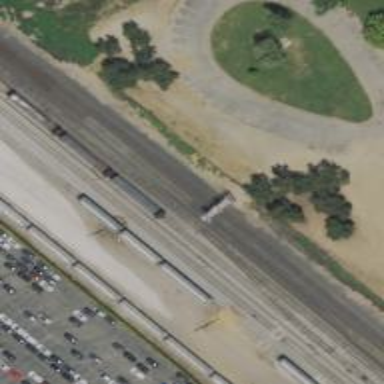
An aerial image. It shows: Railway siding for service.